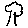
Label: tree